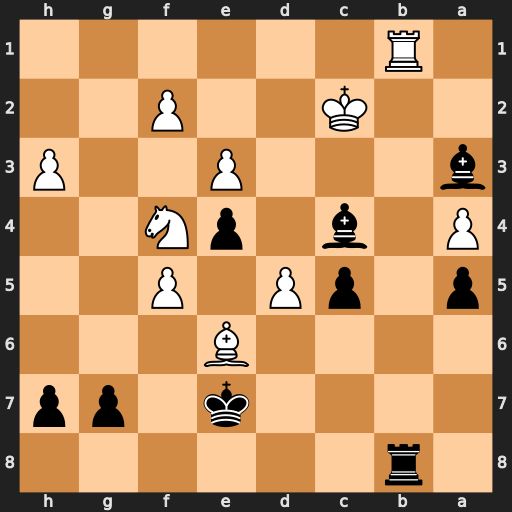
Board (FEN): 1r6/4k1pp/4B3/p1pP1P2/P1b1pN2/b3P2P/2K2P2/1R6
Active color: b
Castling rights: -
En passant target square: -
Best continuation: Bd3+ Nxd3 exd3+ Kxd3 Rxb1